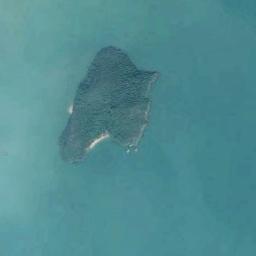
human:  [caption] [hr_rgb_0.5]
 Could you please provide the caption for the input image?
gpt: Irregularly shaped island surrounded by turquoise waters with green vegetation on the island .

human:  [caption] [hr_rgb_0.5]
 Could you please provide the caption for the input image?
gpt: There are many trees on the island .

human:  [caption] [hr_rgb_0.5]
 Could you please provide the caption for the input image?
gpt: The whole island is green .

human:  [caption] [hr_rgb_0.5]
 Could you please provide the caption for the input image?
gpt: The island with dense vegetation is surrounded by light blue waters .

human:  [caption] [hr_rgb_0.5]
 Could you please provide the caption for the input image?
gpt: The green island is surrounded by green water .